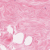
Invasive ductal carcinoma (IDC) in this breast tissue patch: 0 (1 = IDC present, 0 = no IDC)